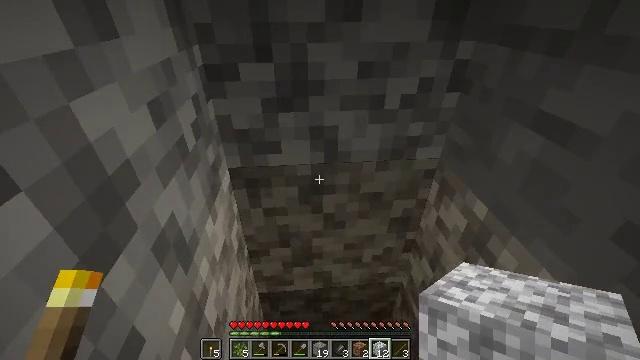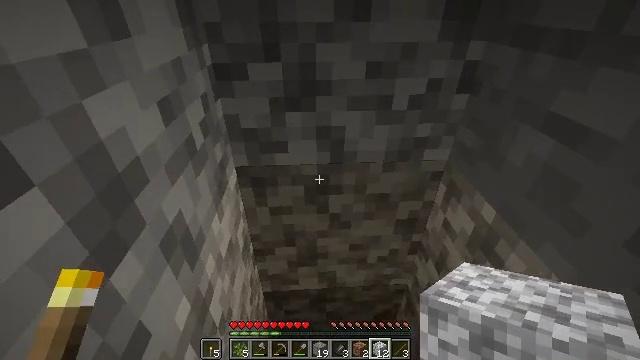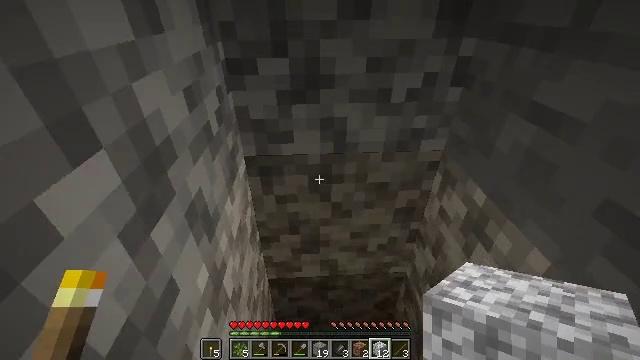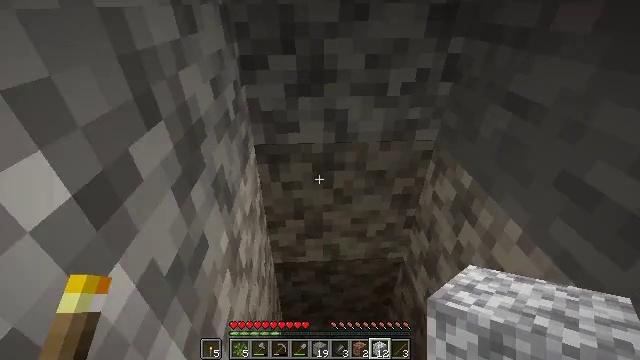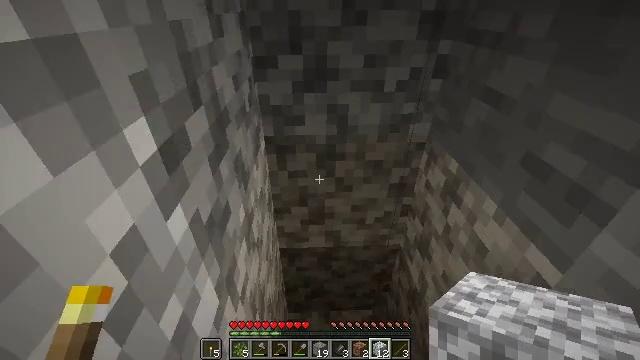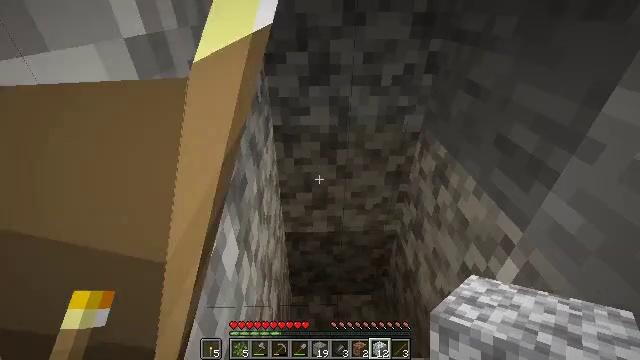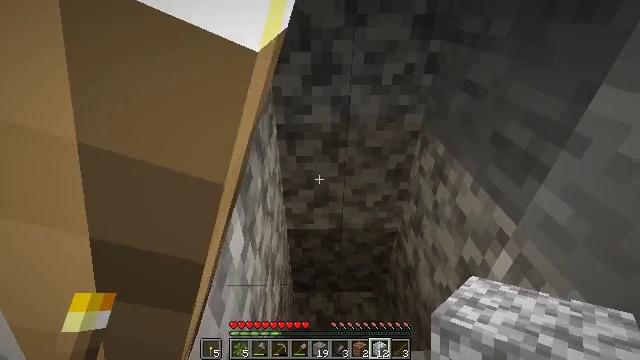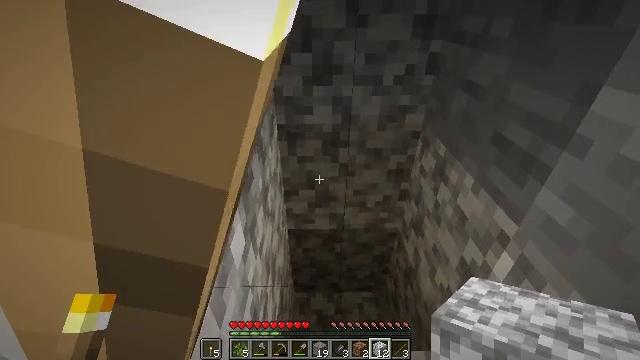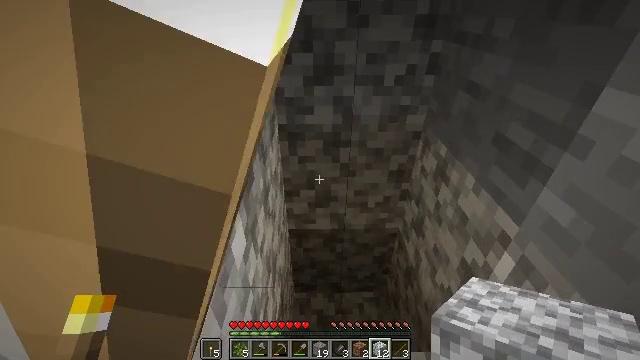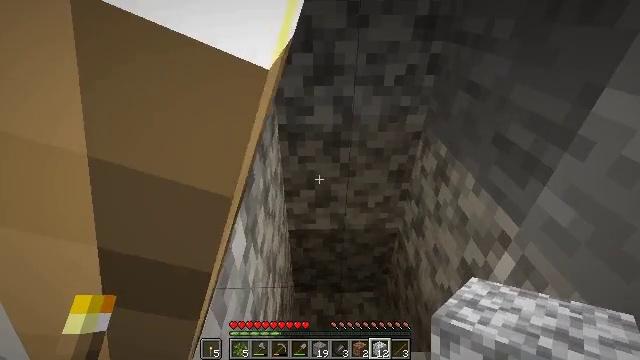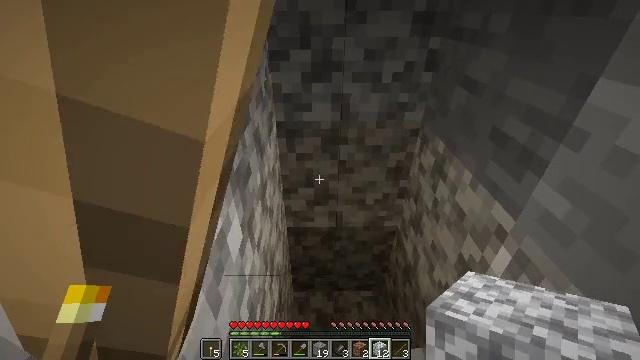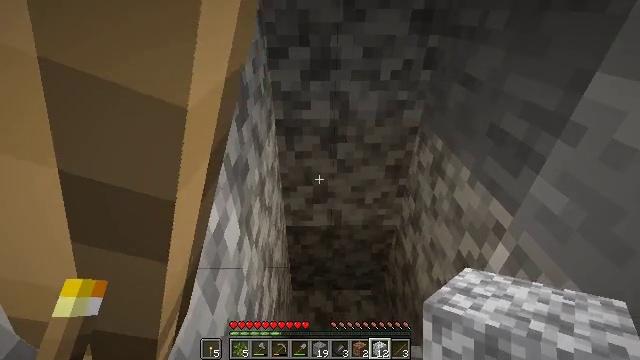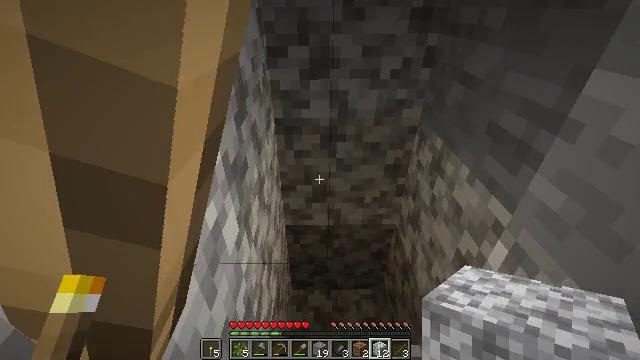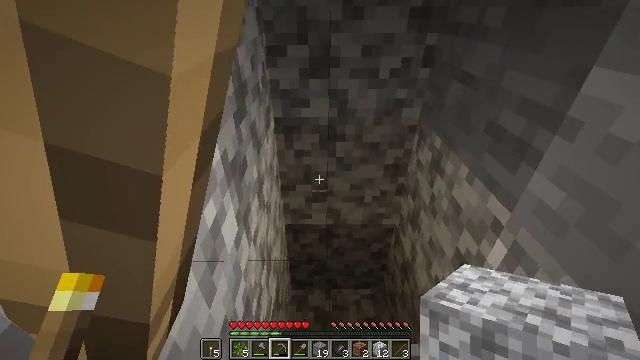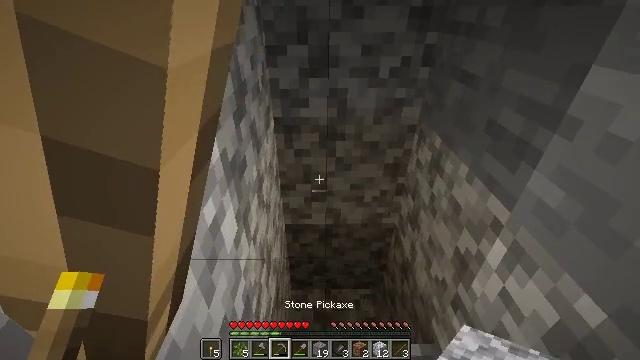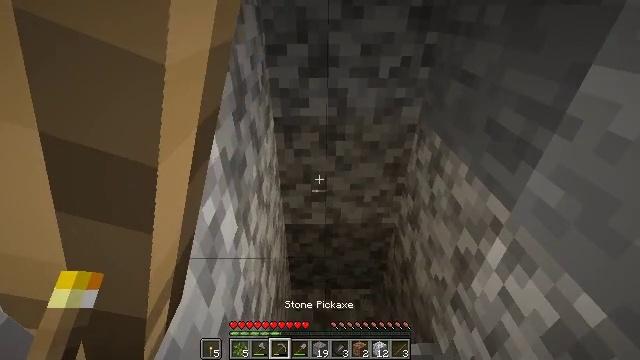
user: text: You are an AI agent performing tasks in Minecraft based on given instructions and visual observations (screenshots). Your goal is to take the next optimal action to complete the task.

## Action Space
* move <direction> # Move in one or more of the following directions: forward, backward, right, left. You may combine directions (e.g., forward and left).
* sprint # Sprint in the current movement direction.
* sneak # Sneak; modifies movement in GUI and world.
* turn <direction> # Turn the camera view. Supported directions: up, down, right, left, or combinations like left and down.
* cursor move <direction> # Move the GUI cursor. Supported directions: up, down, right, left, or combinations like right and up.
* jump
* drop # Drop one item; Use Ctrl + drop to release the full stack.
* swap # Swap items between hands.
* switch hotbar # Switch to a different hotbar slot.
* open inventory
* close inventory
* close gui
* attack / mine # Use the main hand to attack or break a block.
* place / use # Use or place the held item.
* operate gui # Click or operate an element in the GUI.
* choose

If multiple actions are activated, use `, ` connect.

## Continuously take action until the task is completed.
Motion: motion action
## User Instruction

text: Dig up the stone with a tool.
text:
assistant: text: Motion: move back, turn left
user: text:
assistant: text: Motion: move back
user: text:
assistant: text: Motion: move back
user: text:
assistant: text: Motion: move back
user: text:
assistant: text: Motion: move back
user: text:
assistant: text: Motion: move back
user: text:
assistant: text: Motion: move back
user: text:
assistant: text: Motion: move back
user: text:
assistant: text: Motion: no_op
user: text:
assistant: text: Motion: no_op
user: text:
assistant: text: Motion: no_op
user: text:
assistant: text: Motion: no_op
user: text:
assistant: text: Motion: switch to hotbar 3
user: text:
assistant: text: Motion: switch to hotbar 3
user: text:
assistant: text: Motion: switch to hotbar 3
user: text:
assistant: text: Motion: switch to hotbar 3
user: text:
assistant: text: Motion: switch to hotbar 3
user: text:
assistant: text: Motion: no_op
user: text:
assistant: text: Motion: no_op
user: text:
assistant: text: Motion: no_op
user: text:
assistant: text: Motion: no_op
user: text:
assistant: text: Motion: no_op
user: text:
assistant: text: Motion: turn right and down
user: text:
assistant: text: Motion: turn right and down
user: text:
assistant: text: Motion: turn right and down
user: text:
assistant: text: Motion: turn right and down
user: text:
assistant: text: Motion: turn right and down
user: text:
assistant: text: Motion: turn right and down
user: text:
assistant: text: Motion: move forward, turn down
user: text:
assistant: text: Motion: move forward, turn down